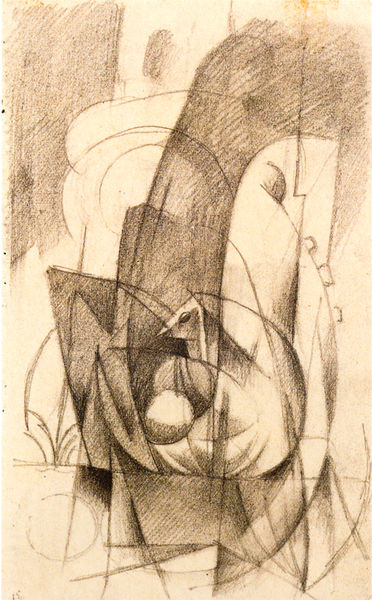
Titel: Das Skizzenbuch aus dem Felde, Blatt 15, Ohne Titel (Sitzendes Tier von abstrakten Formen umgeben)
Künstler: Franz Marc
Standort: München
Institution: Staatliche Graphische Sammlung
Schlagwörter: dunkel, kopf, körper, schatten, vogel, weiß, gelb, kubismus, kubistisch, see, bewegung, braun, fenster, grau, hell, kreide, schwarz, skizze, zeichnung, gras, haus, obst, tier, beige, hochformat, architektur, augen, gesicht, taube, hals, auge, figur, kontrast, kreis, rund, turm, schwanz, schiff, segel, papier, ente, schnabel, bogen, abstrakt, modern, formen, graphik, schattierung, schattierungen, linien, sepia, rad, geschlossen, striche, futurismus, offen, eckig, rechteck, futuristisch, linie, kohle, kontur, druck, schraffur, schwarz weiß, schrafur, strich, dynamik, kreise, bleistift, kugel, kugeln, entwurf, kunst, ecken, karton, geometrisch, dynamisch, picasso, wesen, lilien, dreiecke, gezeichnet, geometrie, asche, konstruktivismus, figut, blei, graphit, neuzeit, marc chagall, überschneidungen, analytischer kubismus, braque, recht, abstract, 1920, ei, schattieungen, halbkeis, papier+, schummern, syntetischer kubismus